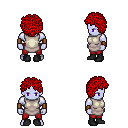
a pixel art fantasy rpg character, male body template, dark elf, purple skin, white tunic, red pants, red curly afro hairstyle, leather bracers, black shoes, four views (front, back, left, right), 2x2 character sprite sheet, small pixel art, hard edges, no anti-aliasing